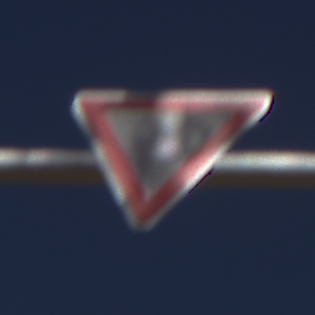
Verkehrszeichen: VorfahrtGewaehren
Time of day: MorningAfternoon
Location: Outdoor (RoadRail)
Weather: Clear
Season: NotSpecified
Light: Natural